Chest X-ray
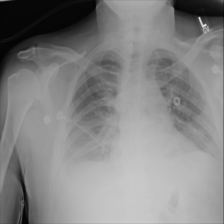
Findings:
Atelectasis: positive
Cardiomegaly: negative
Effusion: negative
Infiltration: negative
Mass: negative
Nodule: negative
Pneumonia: negative
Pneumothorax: negative
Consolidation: negative
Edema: negative
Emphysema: negative
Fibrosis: negative
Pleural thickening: negative
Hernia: negative